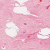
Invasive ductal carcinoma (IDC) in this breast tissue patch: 0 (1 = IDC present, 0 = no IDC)